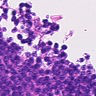
Metastatic tissue present: no